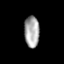
Tissue: prostate
Cell type: T cells
Senescence score: 0.6975
Nuclear area (px): 457
Mean DAPI intensity: 169.718